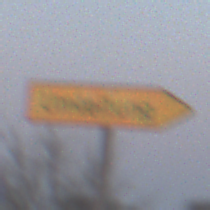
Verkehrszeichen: UmleitungswegweiserRechtsweisend
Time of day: SunriseSunset
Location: Outdoor (Nature)
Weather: Clear
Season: NotSpecified
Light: Natural